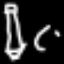
Label: pencil